Field crop: maize
Growth stage: 2
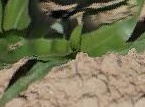
Species: maize